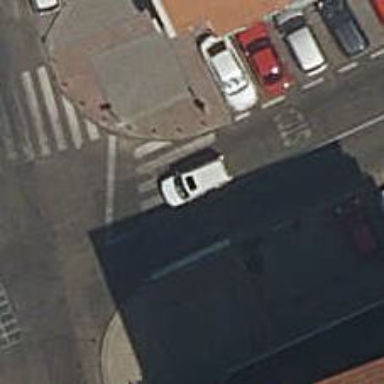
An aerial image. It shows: Zebra crossing for pedestrians.